Field crop: tomato
Growth stage: 1
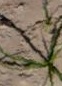
Species: cyperus